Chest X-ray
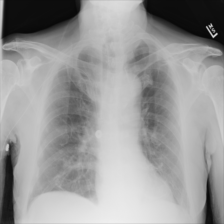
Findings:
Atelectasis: negative
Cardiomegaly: negative
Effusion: negative
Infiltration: negative
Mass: negative
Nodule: negative
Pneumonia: negative
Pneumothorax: negative
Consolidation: negative
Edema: negative
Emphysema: negative
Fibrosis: negative
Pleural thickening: negative
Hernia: negative